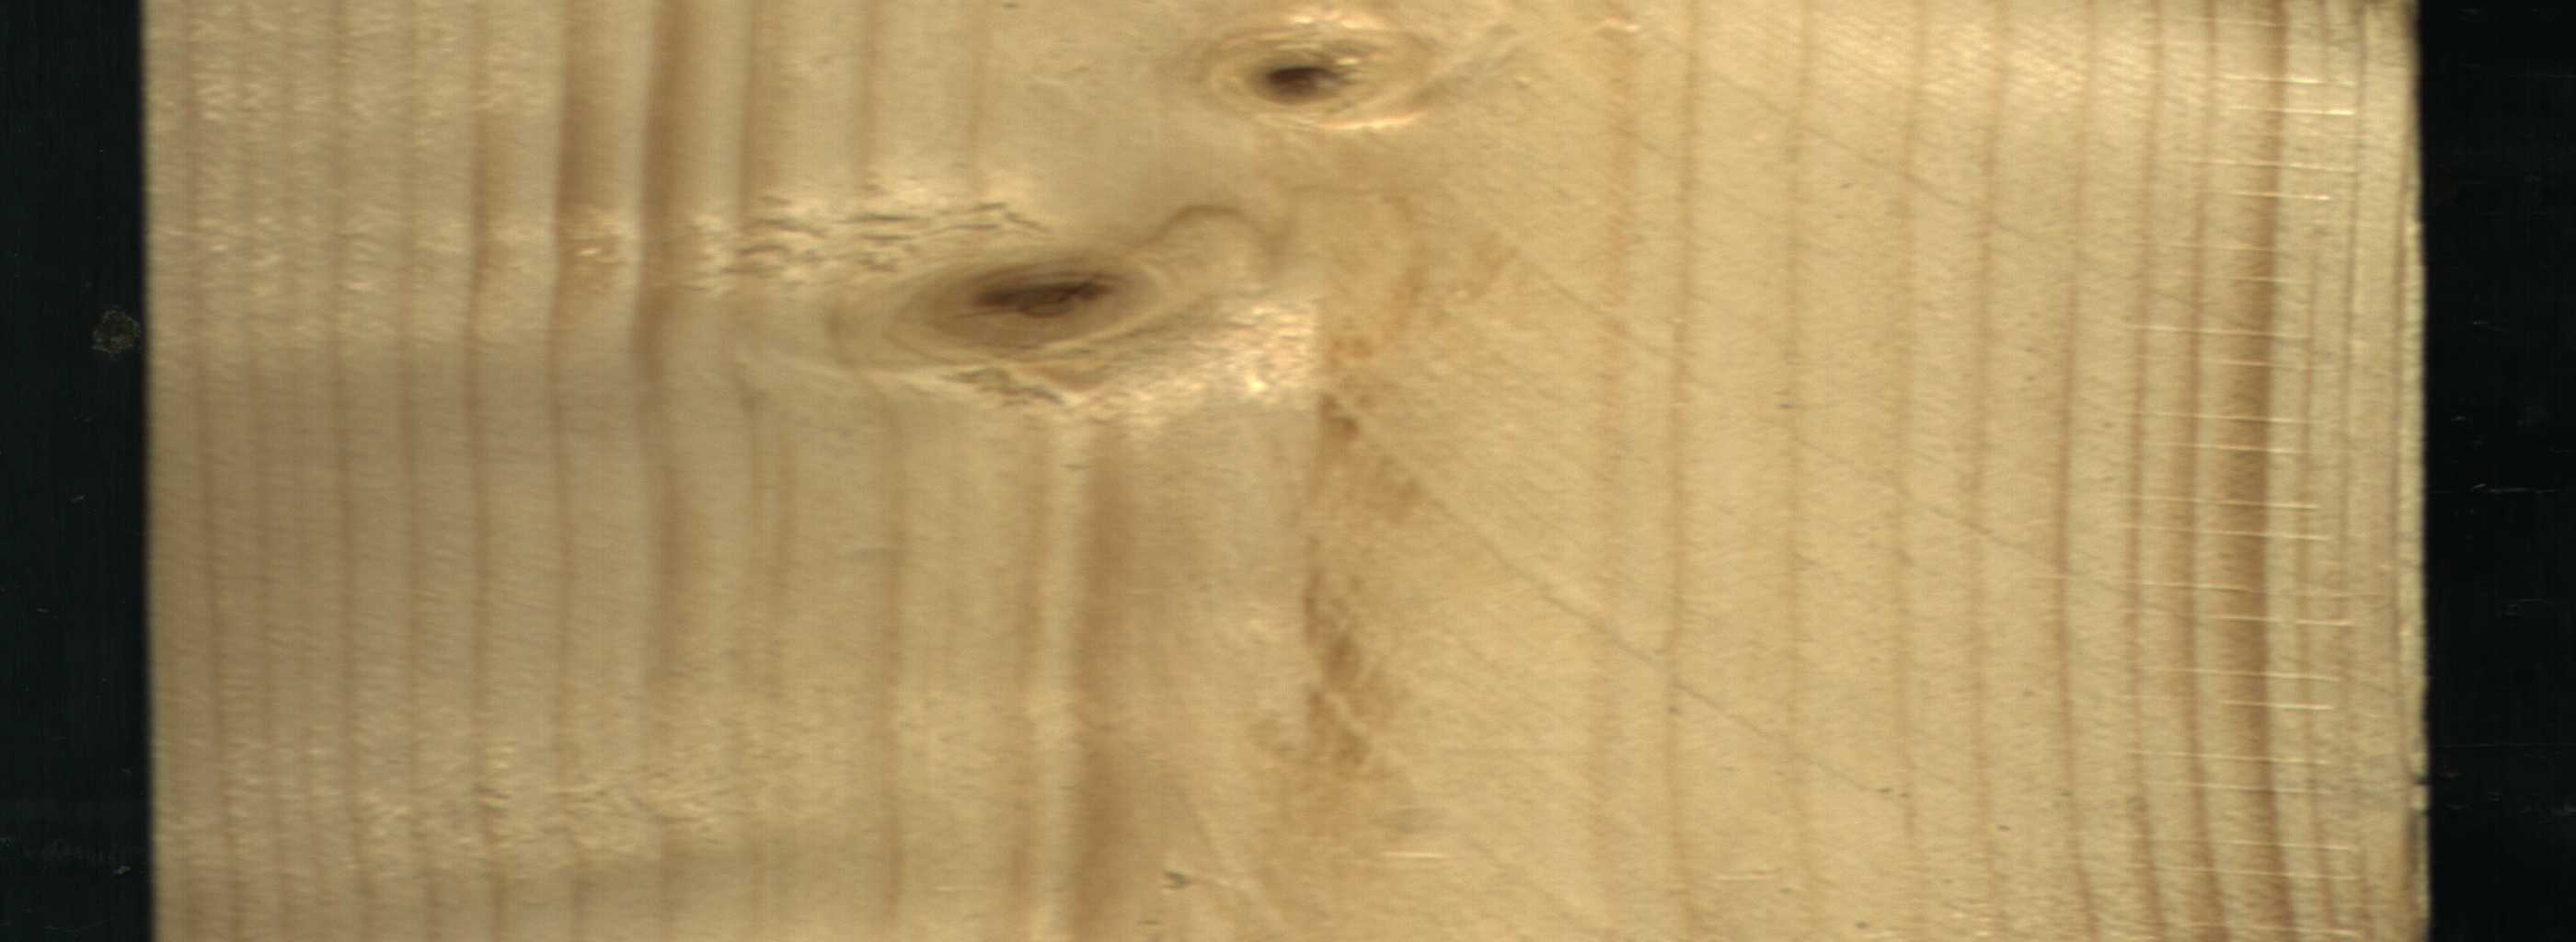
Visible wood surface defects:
Live_Knot
Live_Knot